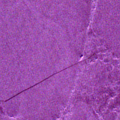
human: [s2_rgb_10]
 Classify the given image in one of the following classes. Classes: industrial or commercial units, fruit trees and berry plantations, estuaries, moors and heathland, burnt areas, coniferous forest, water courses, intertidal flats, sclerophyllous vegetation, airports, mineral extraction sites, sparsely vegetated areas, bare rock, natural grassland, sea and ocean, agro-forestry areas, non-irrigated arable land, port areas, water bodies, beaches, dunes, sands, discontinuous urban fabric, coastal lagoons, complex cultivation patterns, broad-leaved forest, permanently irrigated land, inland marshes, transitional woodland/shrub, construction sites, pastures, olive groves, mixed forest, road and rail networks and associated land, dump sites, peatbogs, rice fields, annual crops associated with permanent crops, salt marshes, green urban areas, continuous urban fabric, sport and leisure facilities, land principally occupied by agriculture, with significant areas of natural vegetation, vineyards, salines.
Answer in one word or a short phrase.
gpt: sea and ocean